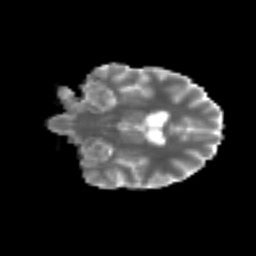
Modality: MD
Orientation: coronal
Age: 40
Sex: female
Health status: ill
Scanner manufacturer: siemens
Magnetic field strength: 3 T
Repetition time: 8.7 s
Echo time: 0.11 s